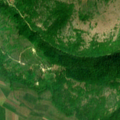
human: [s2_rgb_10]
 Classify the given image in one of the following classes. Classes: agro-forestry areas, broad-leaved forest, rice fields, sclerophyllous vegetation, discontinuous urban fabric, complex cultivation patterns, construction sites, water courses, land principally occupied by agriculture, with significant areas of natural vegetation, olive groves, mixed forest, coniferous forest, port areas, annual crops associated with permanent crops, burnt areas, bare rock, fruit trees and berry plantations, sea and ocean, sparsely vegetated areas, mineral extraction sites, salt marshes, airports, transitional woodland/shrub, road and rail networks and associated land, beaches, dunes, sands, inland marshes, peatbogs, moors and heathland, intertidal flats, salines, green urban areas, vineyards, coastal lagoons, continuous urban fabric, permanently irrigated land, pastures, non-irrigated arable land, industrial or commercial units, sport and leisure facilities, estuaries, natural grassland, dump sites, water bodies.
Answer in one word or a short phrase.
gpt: discontinuous urban fabric, non-irrigated arable land, complex cultivation patterns, broad-leaved forest, natural grassland, transitional woodland/shrub